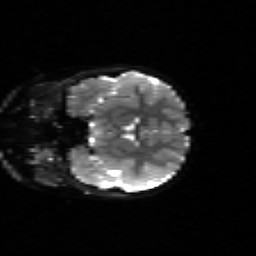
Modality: sbref
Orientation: coronal
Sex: male
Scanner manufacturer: siemens
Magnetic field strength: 3 T
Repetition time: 5 s
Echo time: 0.071 s